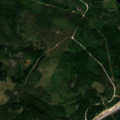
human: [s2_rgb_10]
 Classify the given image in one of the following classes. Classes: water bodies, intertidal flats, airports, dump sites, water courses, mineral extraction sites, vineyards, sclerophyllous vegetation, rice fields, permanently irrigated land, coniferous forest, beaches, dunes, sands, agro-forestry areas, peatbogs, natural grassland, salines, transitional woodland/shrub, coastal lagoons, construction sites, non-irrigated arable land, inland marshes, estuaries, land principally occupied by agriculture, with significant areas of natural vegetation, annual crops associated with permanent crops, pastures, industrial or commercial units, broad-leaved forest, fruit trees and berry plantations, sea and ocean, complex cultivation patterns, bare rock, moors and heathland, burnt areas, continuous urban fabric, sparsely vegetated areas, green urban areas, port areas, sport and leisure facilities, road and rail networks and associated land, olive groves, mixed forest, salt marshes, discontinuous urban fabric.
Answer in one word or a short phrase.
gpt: coniferous forest, mixed forest, transitional woodland/shrub, water bodies